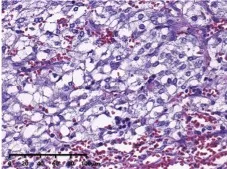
Histopathological examination shows the pulmonary nodules were metastatic pheochromocytoma. (A) Hematoxylin and eosin staining of biopsy specimens shows nests of tumor cells separated by vascular septa (Zellballen).
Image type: pathology (h&e)